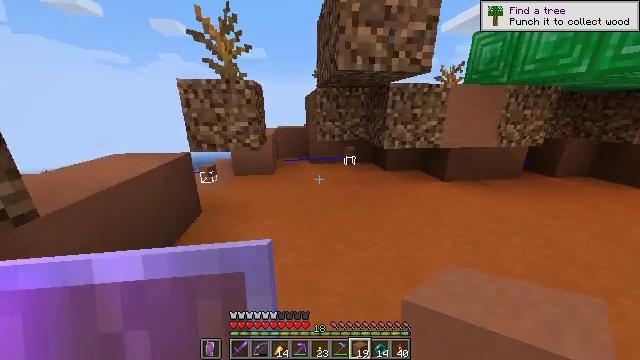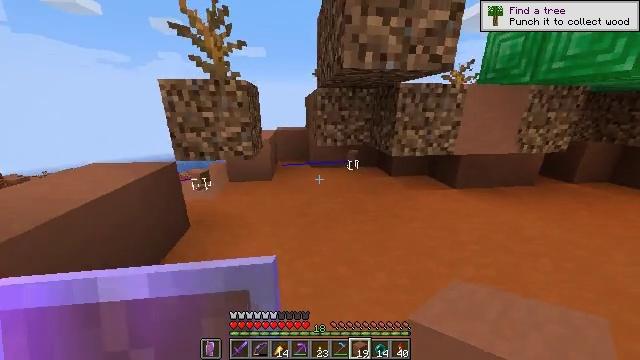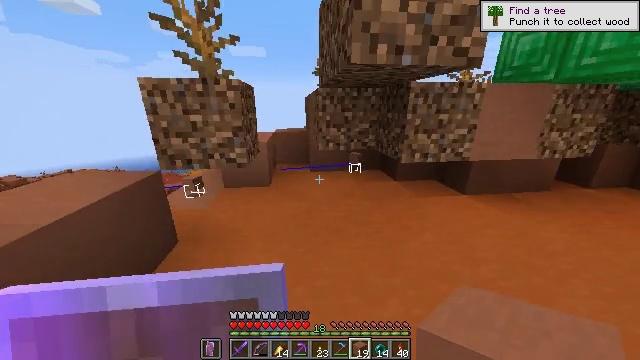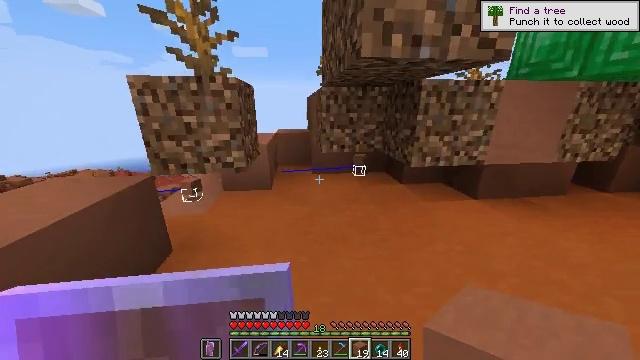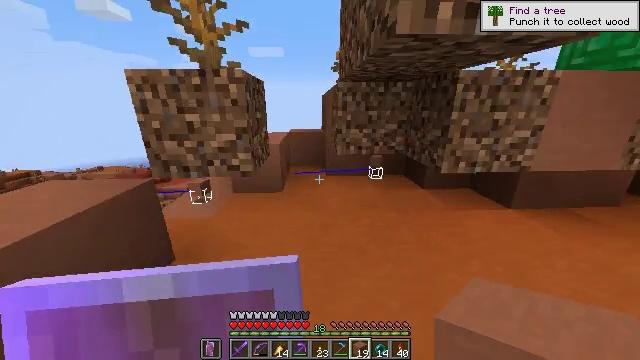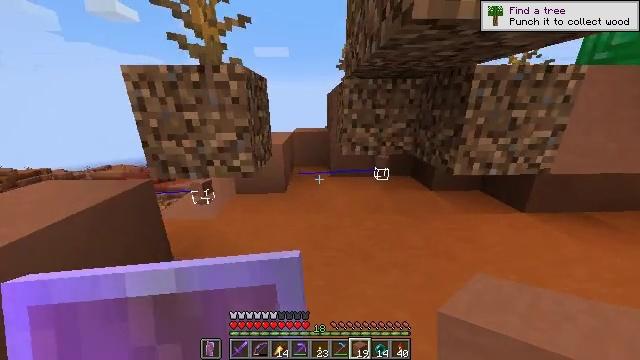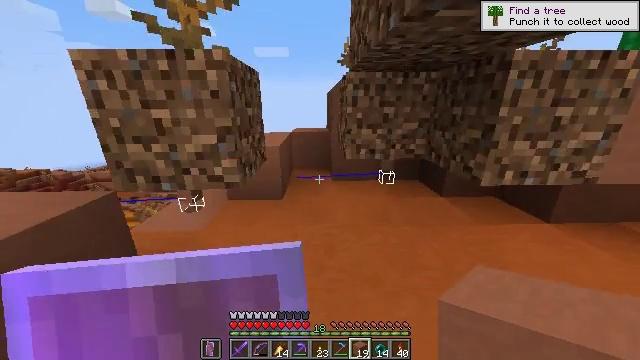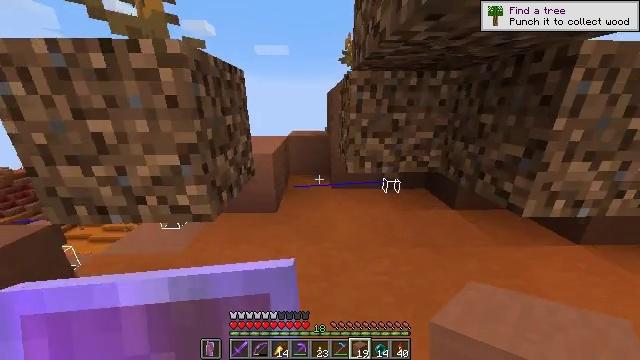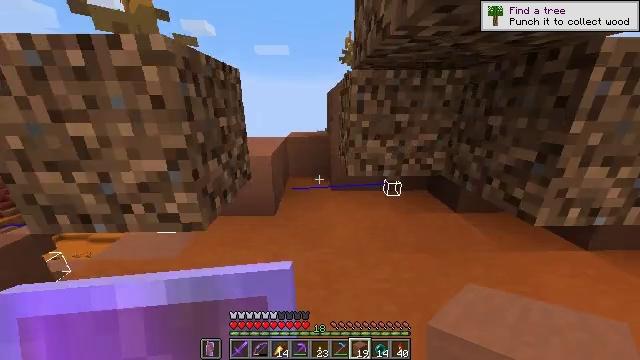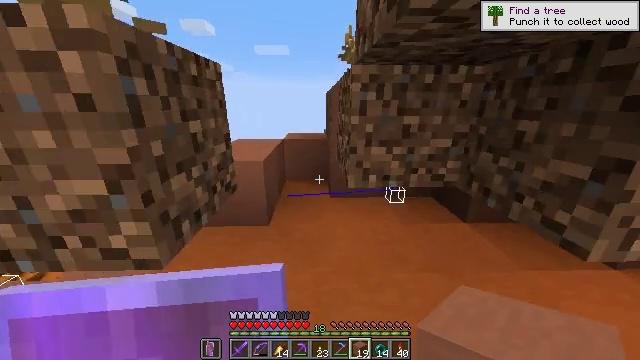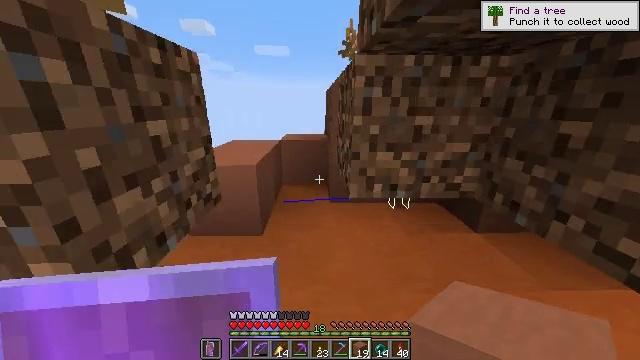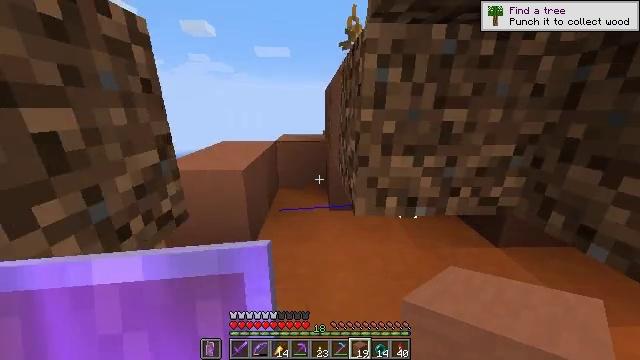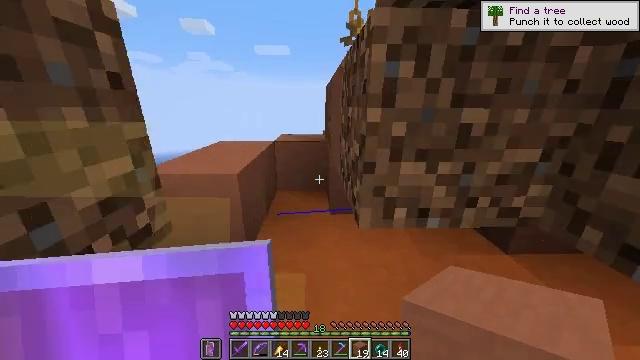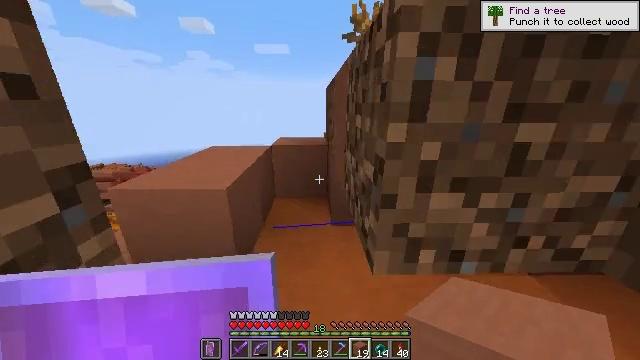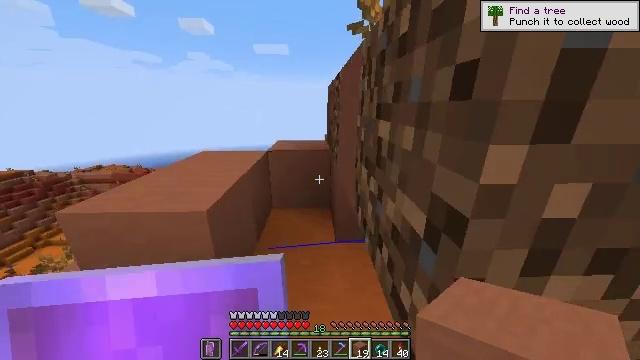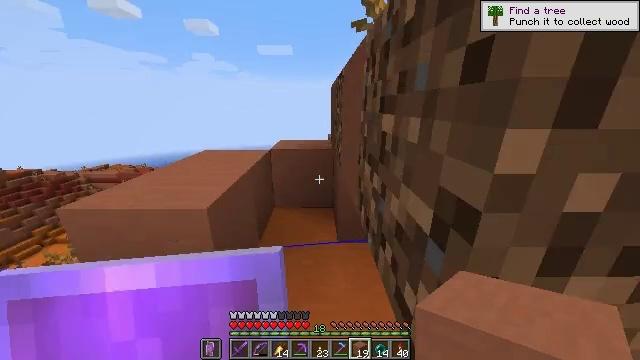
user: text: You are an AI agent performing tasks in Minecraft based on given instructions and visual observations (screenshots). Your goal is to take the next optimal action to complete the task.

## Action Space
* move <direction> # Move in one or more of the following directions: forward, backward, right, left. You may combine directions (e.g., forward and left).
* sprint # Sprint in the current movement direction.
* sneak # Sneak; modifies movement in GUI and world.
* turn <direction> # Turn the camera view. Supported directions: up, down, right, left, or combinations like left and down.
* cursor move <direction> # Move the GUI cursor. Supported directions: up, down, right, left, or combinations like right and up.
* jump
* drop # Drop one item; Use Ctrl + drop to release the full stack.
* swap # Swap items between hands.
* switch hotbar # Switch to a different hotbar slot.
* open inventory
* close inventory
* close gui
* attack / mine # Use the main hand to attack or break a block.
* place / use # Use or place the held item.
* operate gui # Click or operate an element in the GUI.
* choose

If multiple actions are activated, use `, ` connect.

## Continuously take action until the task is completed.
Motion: motion action
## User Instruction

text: Harvest terracotta for building.
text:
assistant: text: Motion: move forward, sprint
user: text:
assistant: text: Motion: move forward, sprint
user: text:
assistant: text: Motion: move forward, sprint
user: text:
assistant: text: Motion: move forward, sprint, turn left
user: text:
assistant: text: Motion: move forward, sprint, turn left
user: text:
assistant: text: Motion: move forward, sprint
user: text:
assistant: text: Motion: move forward, sprint
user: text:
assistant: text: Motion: move forward, sprint
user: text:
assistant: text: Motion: move forward, sprint
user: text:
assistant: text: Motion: move forward, sprint
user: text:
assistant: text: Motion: move forward, sprint
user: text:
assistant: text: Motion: move forward, sprint
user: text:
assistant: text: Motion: move forward, sprint
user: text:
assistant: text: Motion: move forward, sprint
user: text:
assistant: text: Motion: move forward, sprint
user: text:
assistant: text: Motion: move forward, sprint, turn left
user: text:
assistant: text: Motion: move forward, sprint, turn left
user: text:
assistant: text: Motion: move forward, sprint
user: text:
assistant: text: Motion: move forward, sprint
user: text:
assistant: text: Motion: move forward, sprint, turn right
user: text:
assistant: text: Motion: move forward, sprint, turn right
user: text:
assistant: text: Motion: move forward, sprint, turn right
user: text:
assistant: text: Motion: move forward, sprint, turn right
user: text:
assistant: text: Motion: move forward, sprint, turn right
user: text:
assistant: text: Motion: move forward, sprint, turn right
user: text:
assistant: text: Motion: move forward, sprint, turn right
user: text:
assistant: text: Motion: move forward, sprint
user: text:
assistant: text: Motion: move forward, sprint
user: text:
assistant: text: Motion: move forward, sprint, turn right and down
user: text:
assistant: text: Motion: move forward, sprint, turn right and down